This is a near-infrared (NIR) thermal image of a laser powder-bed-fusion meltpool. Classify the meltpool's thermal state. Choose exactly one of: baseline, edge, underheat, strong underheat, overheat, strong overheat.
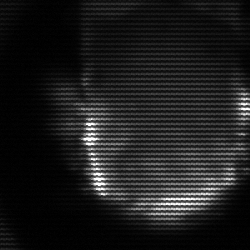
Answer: baseline